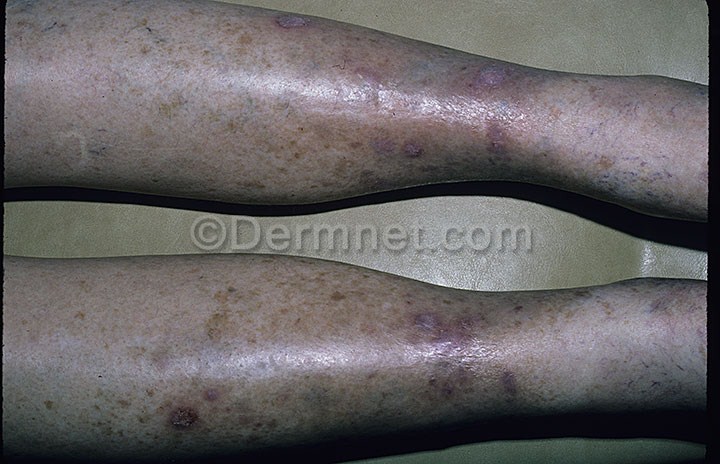
Disease: Eczema Photos